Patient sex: M
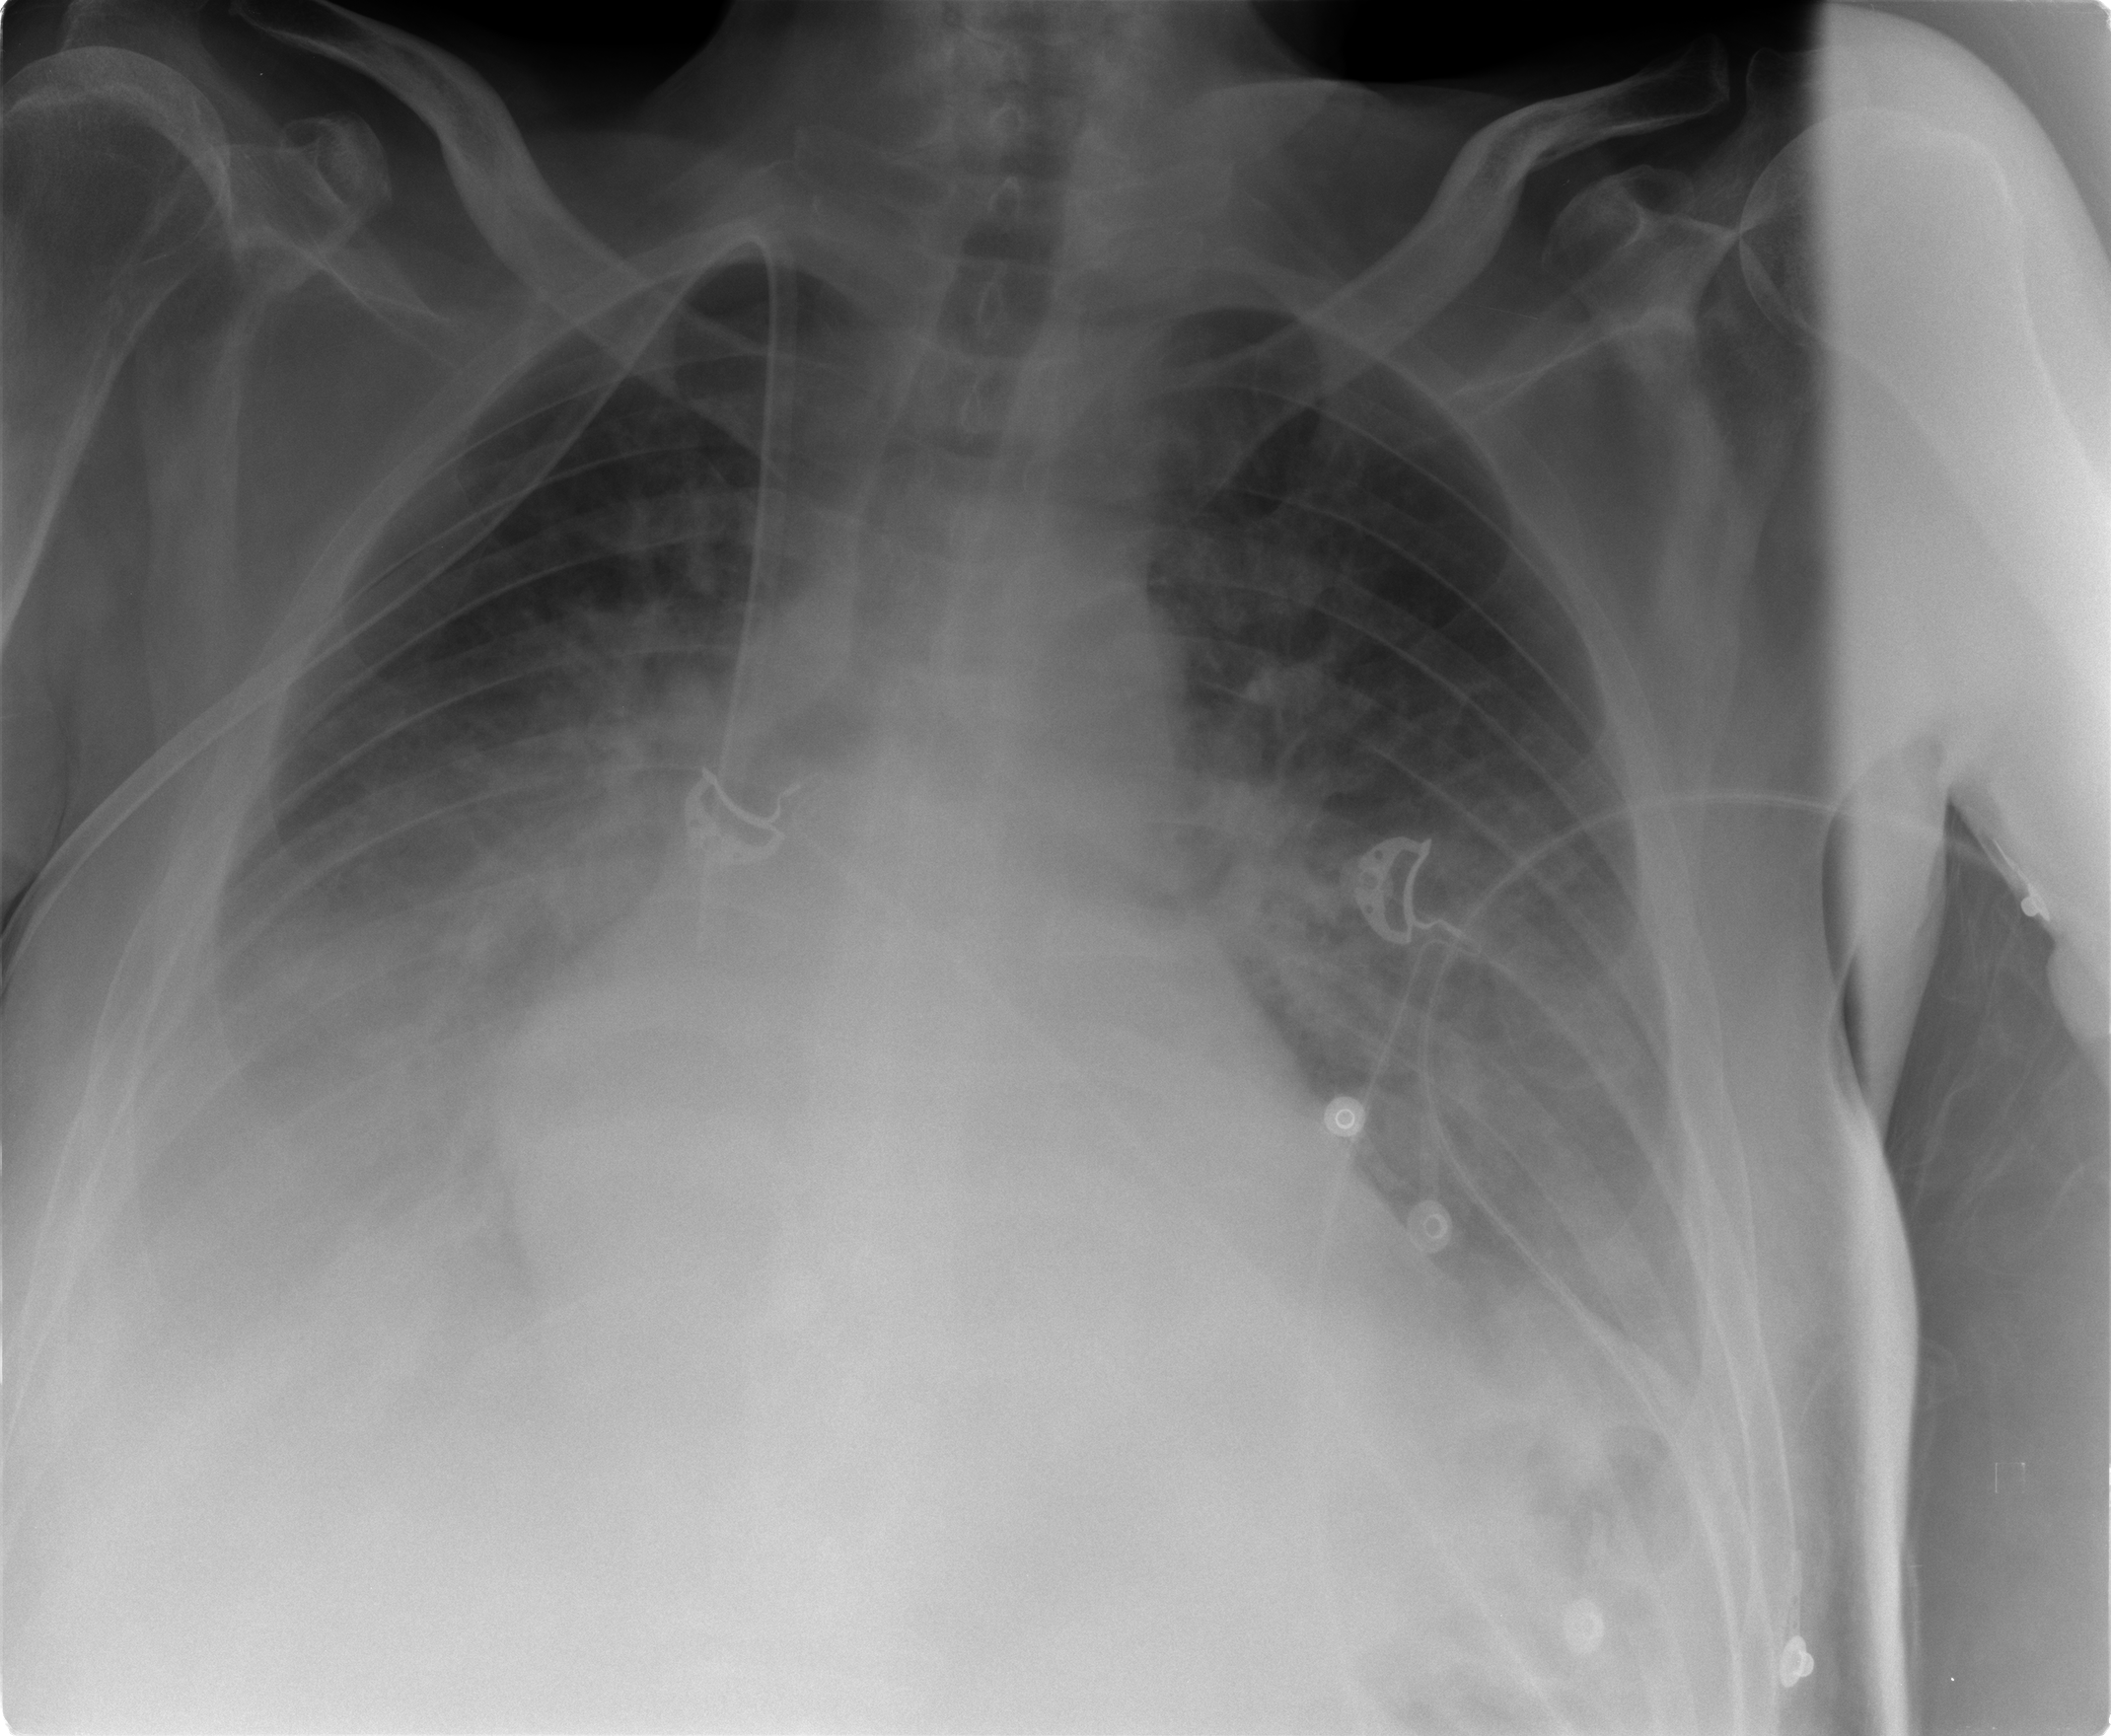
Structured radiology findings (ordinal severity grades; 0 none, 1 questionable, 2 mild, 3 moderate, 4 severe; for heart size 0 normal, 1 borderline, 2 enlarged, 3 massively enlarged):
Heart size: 0
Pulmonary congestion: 3
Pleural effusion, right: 3
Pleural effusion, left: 2
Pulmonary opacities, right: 0
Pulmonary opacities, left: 0
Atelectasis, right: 2
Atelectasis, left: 2